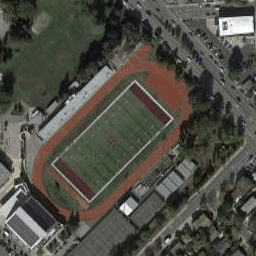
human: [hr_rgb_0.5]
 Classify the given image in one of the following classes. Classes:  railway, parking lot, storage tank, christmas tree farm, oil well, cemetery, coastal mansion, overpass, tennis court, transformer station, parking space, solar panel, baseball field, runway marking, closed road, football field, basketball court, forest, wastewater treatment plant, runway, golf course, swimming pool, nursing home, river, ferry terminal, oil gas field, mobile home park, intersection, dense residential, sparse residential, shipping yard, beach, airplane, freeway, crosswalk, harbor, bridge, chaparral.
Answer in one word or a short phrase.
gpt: football field